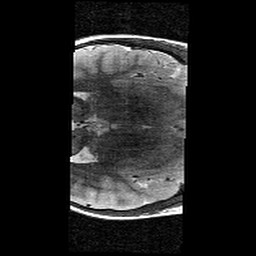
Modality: T2w
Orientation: axial
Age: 9
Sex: female
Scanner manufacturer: siemens
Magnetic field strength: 3 T
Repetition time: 9.23 s
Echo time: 0.067 s